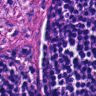
Metastatic tissue present: yes